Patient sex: F
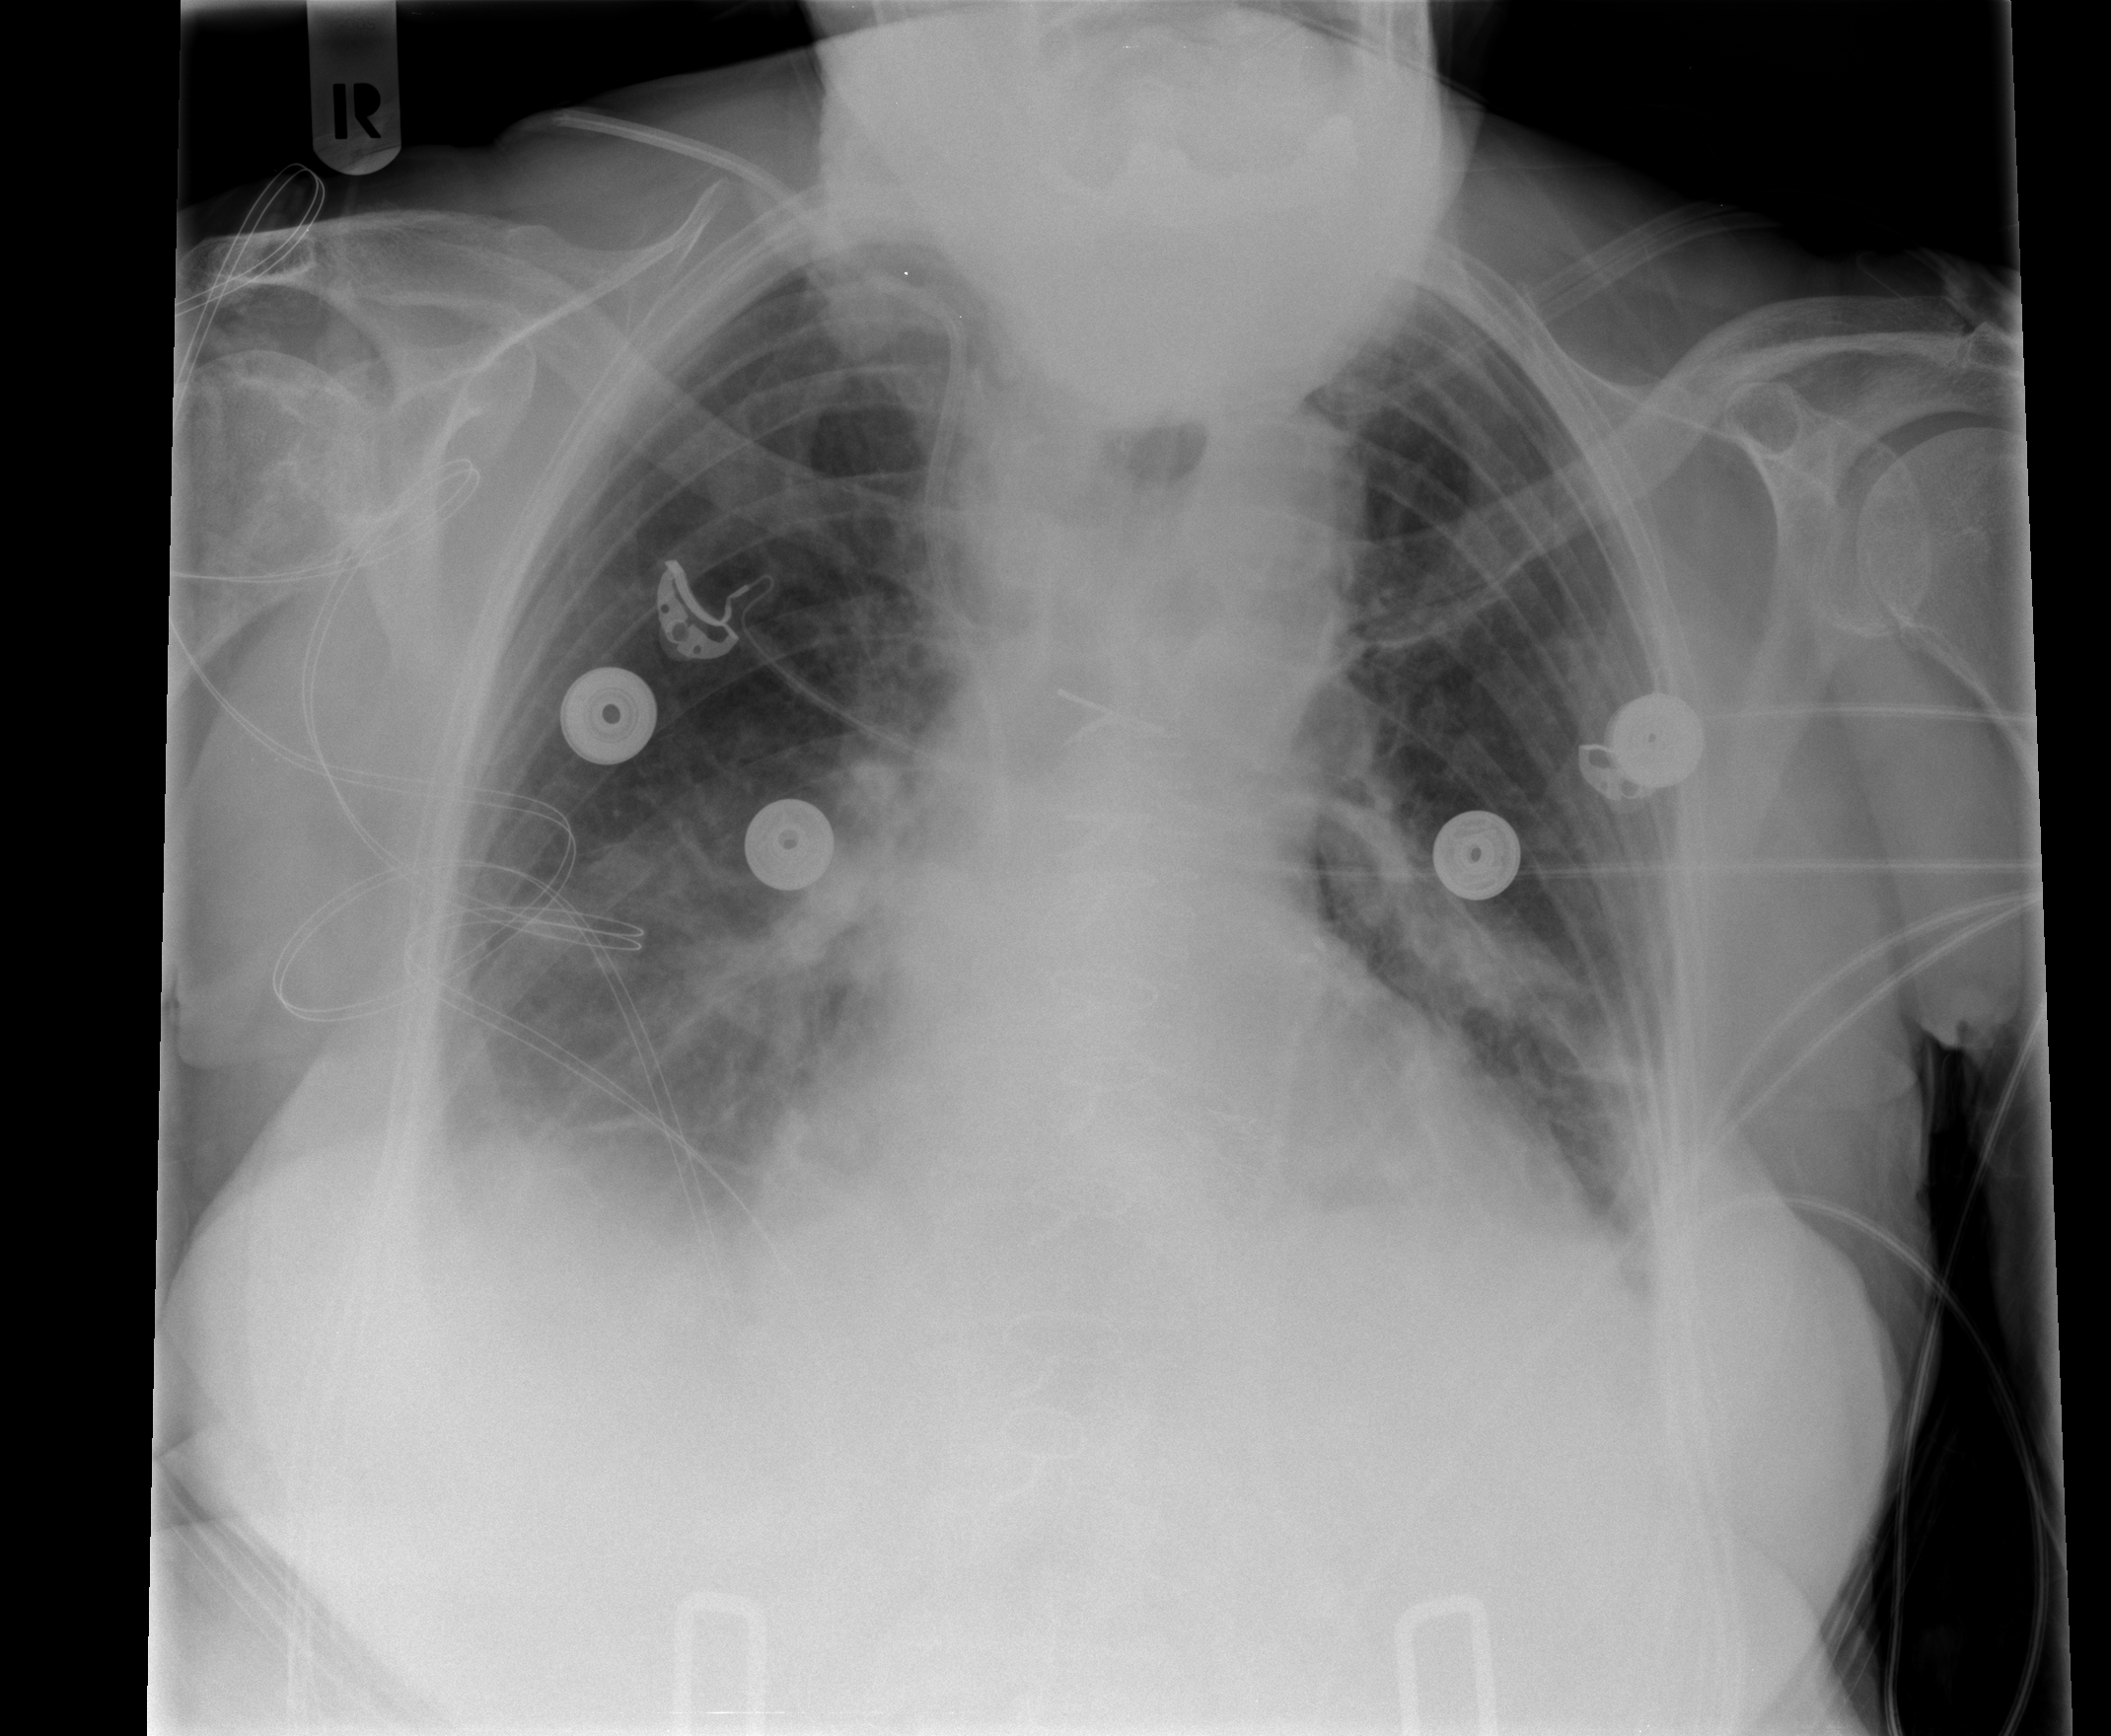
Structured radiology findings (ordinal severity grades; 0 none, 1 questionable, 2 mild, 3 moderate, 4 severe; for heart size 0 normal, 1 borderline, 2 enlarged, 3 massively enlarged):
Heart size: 2
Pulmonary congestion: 0
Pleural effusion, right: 2
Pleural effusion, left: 1
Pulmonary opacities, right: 0
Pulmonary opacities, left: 0
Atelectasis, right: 2
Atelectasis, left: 2